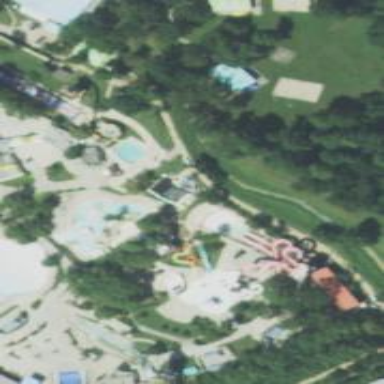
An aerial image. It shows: Water slide attraction.